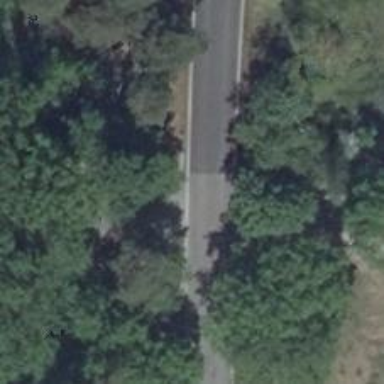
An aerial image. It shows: Tertiary road with asphalt surface.